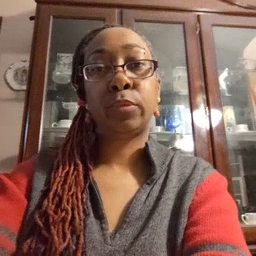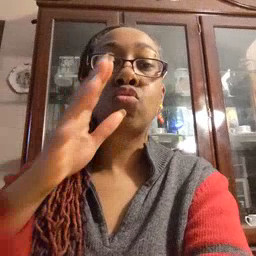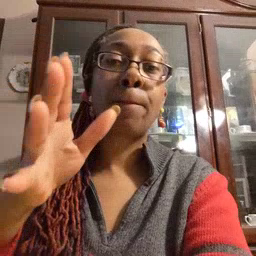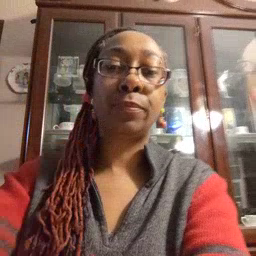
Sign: grandma